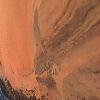
Label: land